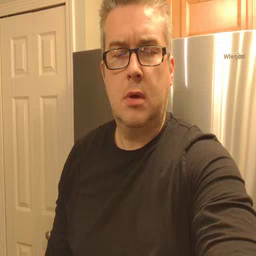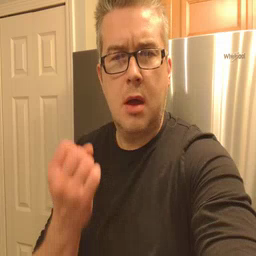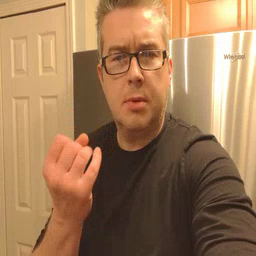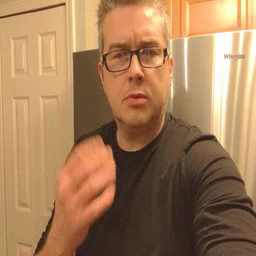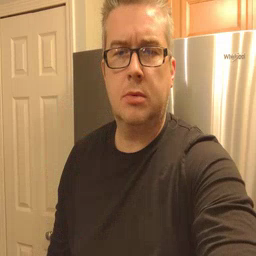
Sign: many